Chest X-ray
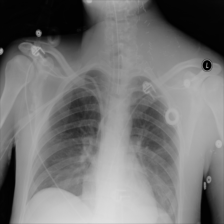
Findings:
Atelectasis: positive
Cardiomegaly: negative
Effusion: negative
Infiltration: negative
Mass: negative
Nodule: negative
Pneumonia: negative
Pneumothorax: negative
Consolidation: negative
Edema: negative
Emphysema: negative
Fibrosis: negative
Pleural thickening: negative
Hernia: negative